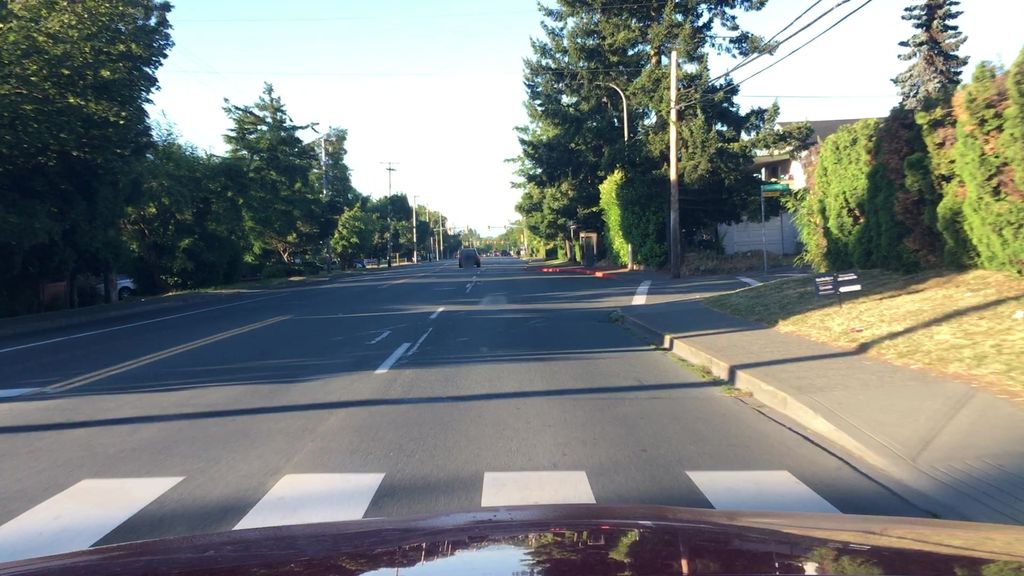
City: victoria